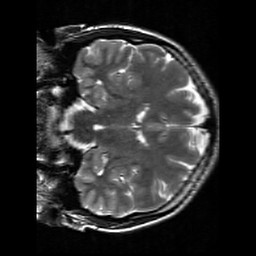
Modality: T2w
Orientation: coronal
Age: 21
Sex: female
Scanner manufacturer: siemens
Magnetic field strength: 3 T
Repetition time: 7 s
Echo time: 0.09 s